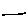
Label: line